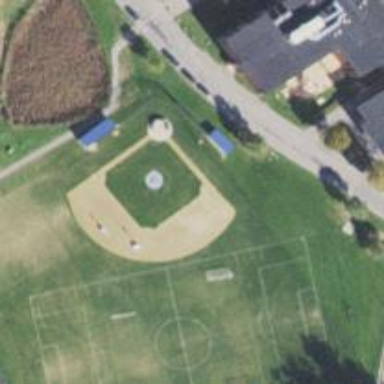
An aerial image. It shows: Baseball pitch for leisure land activities.